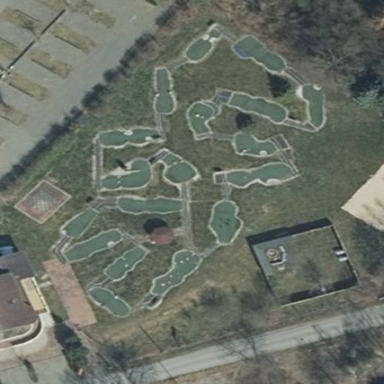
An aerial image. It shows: Miniature golf course.